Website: macys
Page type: customer-info-address
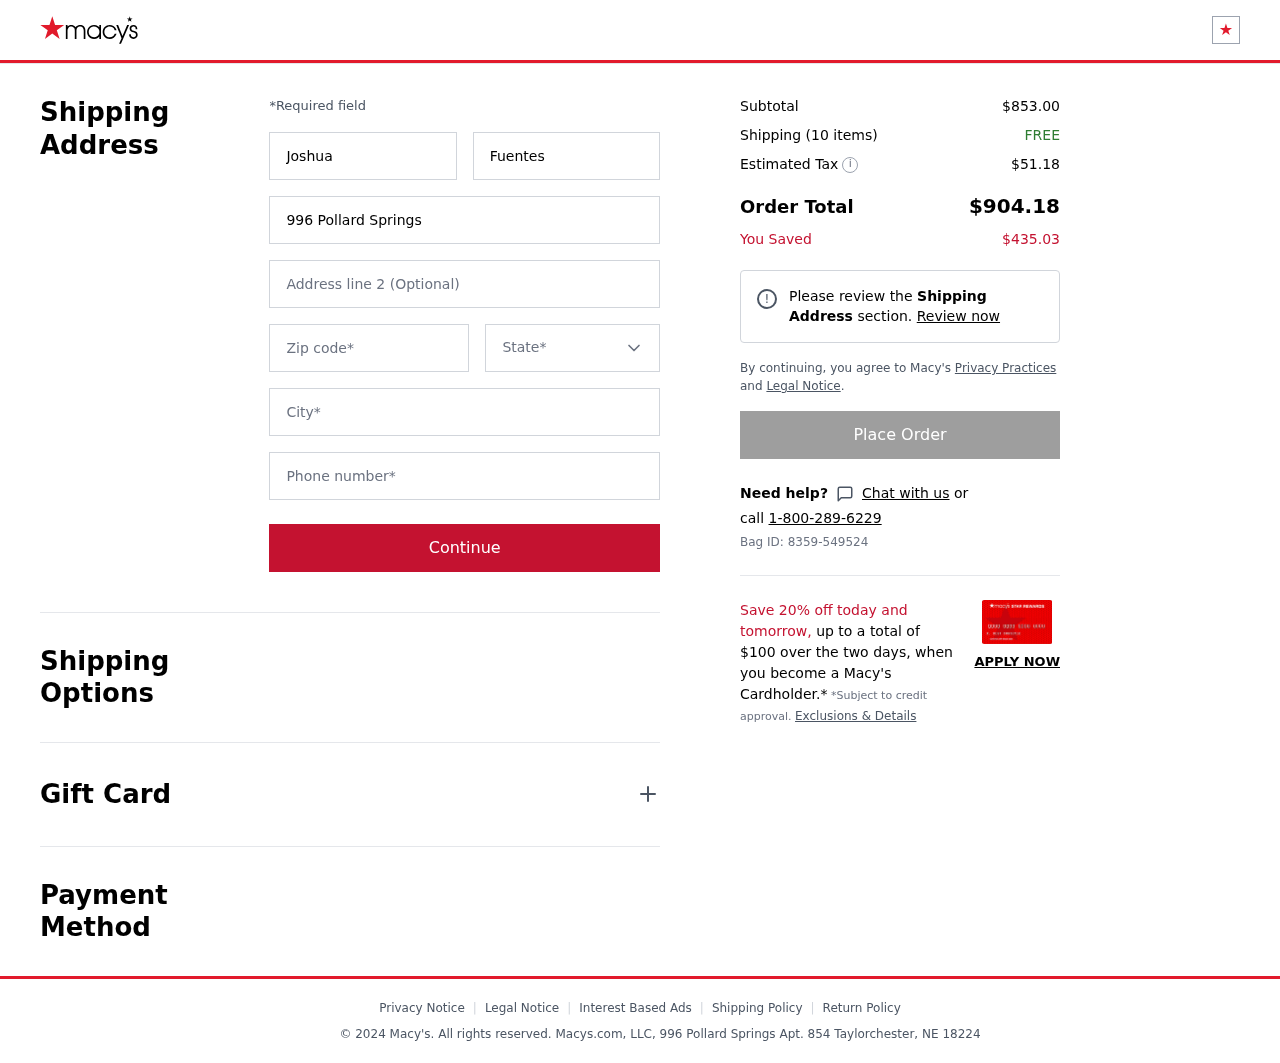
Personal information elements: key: PII_CITY
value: Taylorchester
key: PII_FIRSTNAME
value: Joshua
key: PII_LASTNAME
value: Fuentes
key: PII_PHONE
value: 9284605497
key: PII_POSTCODE
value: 18224
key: PII_STATE
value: Nebraska
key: PII_STREET
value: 996 Pollard Springs Apt. 854
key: PII_STREET2
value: Apt. 362
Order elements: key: ORDER_SUBTOTAL
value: $853.00
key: ORDER_NUM_ITEMS
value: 10
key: ORDER_SHIPPING_COST
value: FREE
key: ORDER_TAX
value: $51.18
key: ORDER_TOTAL
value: $904.18
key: ORDER_SAVINGS
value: $435.03
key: ORDER_BAG_ID
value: Bag ID: 8359-549524